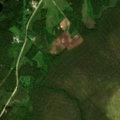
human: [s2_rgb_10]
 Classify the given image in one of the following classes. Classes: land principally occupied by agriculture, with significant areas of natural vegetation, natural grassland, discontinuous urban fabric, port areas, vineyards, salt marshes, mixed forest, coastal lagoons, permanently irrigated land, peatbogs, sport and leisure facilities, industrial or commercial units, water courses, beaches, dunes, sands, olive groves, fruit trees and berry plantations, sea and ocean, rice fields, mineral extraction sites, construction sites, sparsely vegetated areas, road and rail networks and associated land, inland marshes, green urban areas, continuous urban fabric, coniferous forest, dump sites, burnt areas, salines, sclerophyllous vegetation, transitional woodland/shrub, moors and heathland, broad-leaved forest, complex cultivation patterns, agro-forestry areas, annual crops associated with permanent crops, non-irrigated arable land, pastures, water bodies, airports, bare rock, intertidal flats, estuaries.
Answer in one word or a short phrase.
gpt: coniferous forest, mixed forest